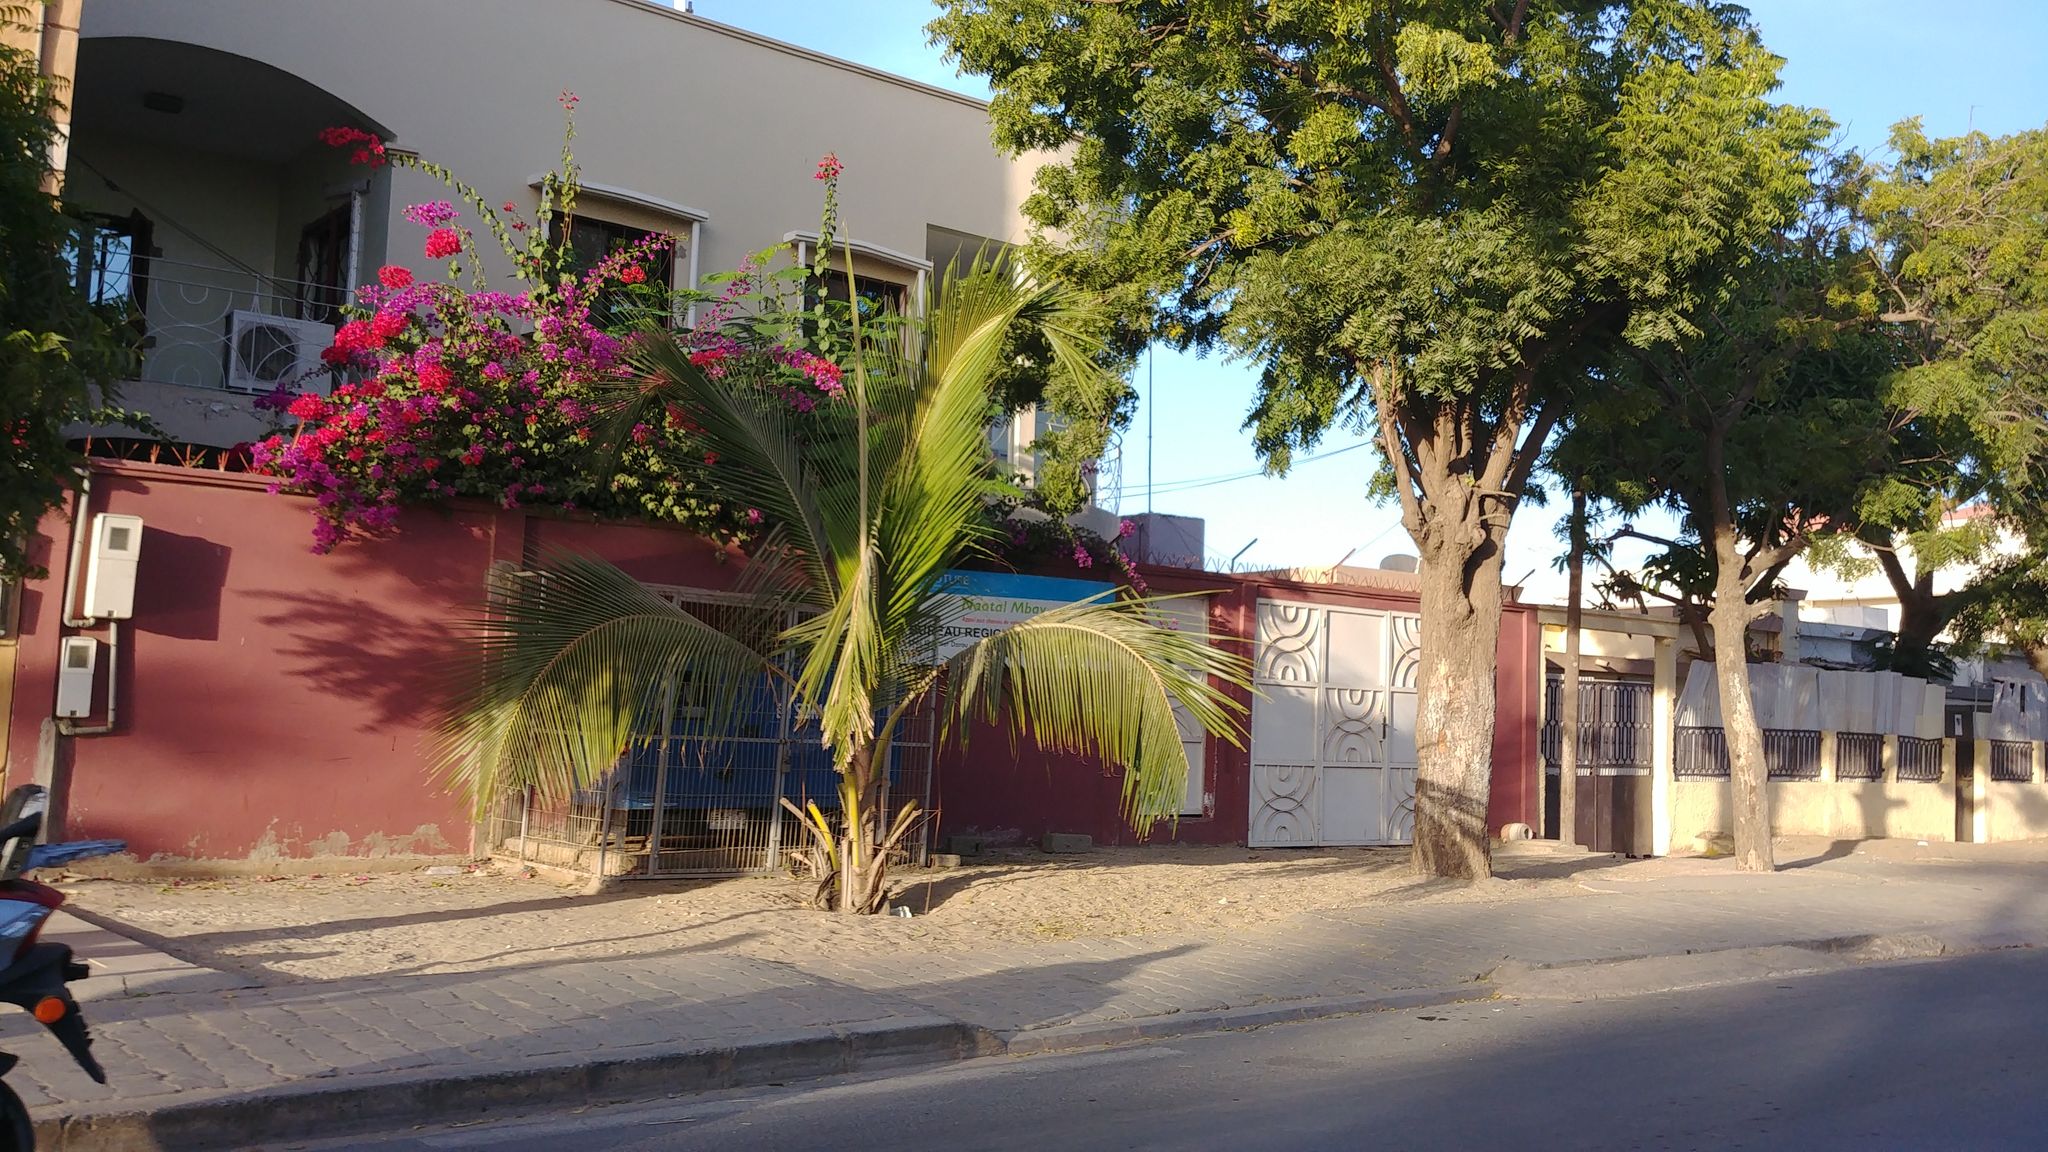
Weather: clear
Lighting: day
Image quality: good
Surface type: walking surface
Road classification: trunk
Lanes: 2.0
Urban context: urban centre
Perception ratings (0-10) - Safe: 3.03, Lively: 8.2, Beautiful: 2.53, Boring: 1.78, Depressing: 2.4, Wealthy: 3.67